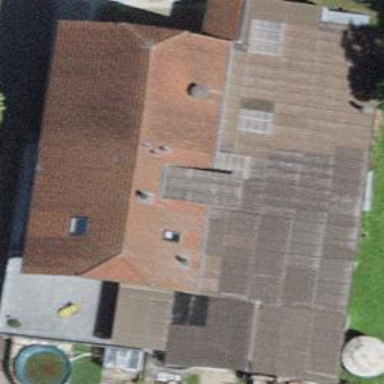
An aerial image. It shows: Farm building.